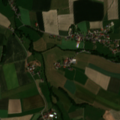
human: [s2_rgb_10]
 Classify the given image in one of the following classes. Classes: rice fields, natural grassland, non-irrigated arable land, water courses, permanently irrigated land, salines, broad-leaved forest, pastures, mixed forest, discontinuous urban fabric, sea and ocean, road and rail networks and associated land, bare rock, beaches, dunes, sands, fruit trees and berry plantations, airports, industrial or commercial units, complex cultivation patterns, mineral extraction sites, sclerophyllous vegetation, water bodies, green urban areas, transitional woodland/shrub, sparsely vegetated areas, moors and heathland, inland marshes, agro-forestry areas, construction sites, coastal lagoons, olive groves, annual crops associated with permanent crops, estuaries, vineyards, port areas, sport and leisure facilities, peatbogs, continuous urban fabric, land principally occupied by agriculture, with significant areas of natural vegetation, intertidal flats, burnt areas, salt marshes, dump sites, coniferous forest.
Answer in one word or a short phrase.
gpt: discontinuous urban fabric, non-irrigated arable land, pastures